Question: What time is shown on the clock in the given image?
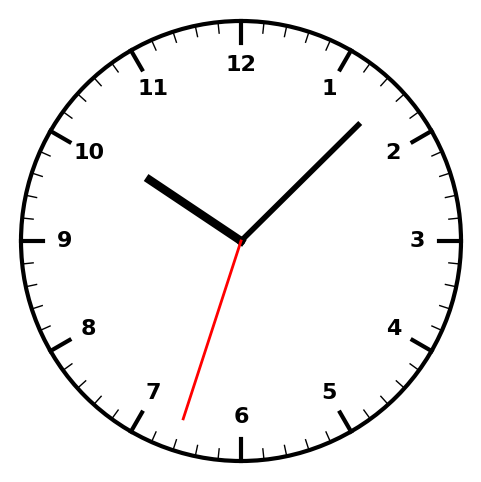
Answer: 10:07:33